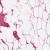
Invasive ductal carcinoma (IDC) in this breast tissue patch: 0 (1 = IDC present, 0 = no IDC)